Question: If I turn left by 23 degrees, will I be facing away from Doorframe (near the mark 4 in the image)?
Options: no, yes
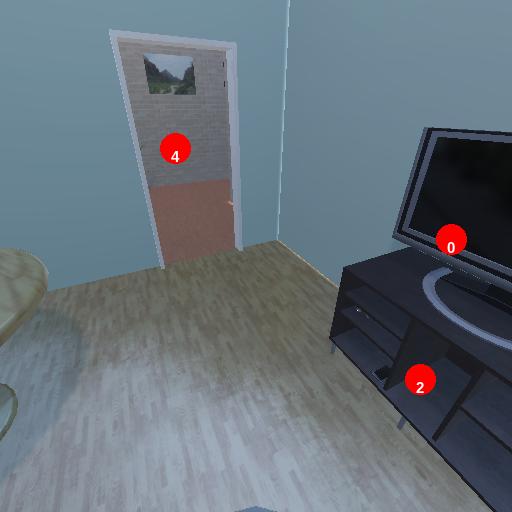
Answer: no